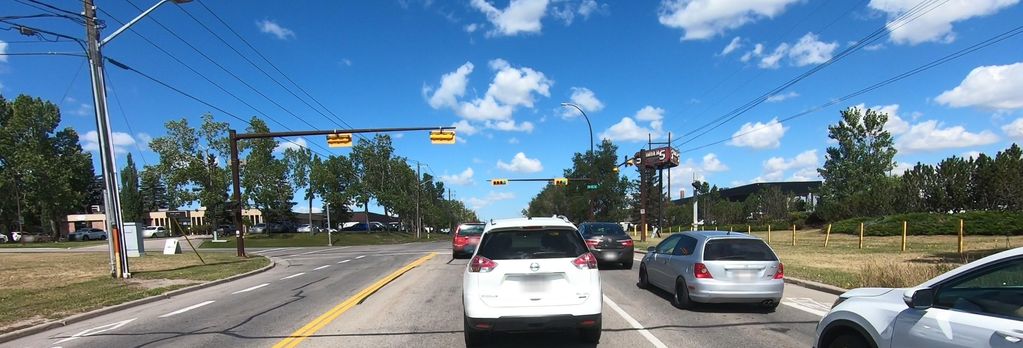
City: calgary